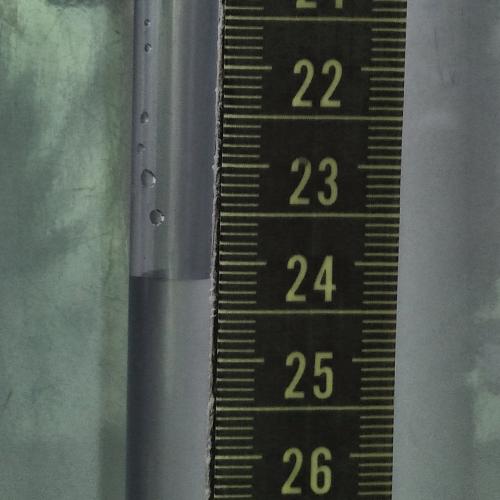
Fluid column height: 24.2 cm